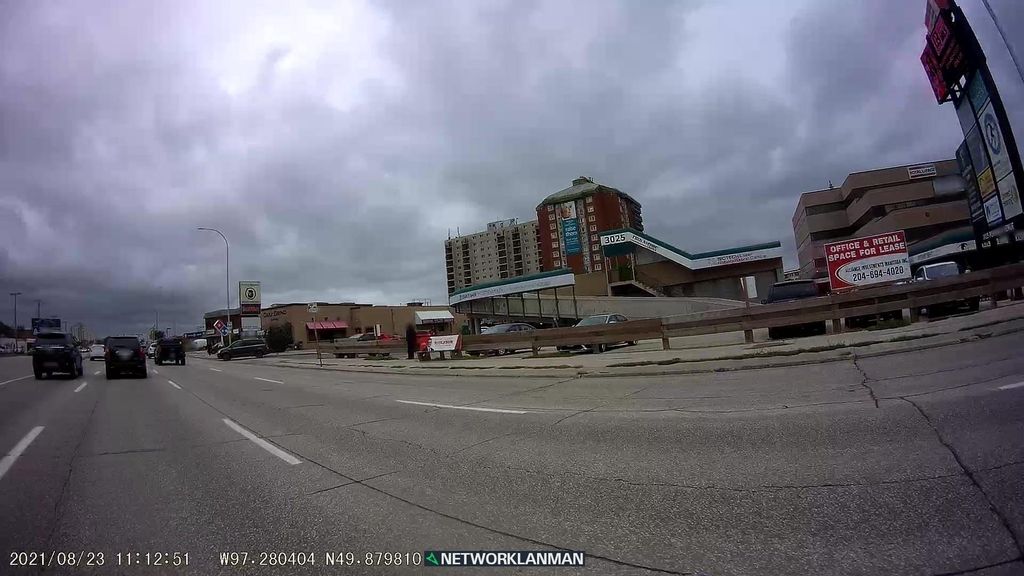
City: winnipeg